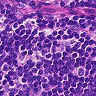
Metastatic tissue present: no